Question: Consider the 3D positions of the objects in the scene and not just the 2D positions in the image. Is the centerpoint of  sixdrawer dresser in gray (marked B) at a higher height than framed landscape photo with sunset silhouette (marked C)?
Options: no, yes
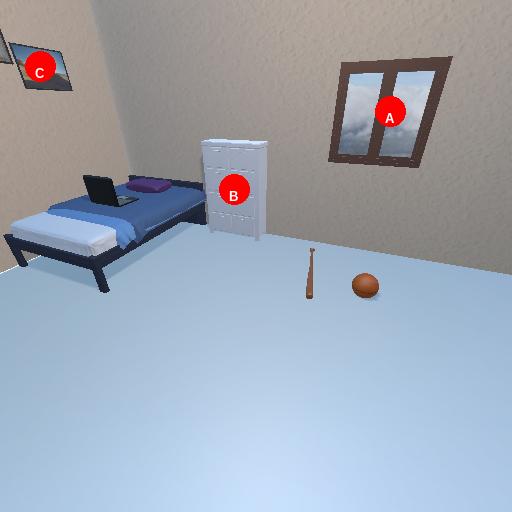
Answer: no